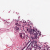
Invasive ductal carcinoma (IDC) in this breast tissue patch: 0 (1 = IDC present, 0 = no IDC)